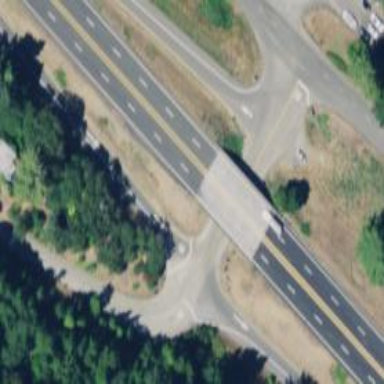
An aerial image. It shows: Bridge on trunk expressway.